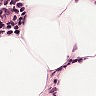
Metastatic tissue present: no